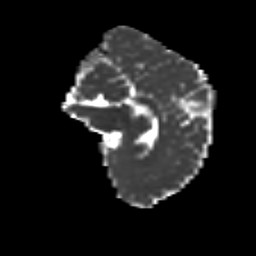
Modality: MD
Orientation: sagittal
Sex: male
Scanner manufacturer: siemens
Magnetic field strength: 3 T
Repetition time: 5 s
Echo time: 0.071 s